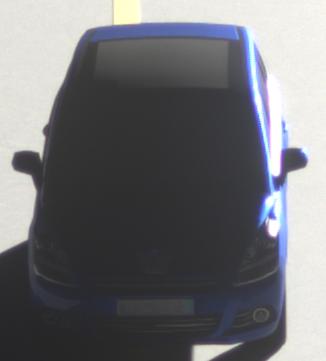
Make: Peugeot
Model: 5008 120 VTi
Detailed model: 5008 (I) Van
Model produced from: 2009/10
Model produced until: 2011/07
Doors: 5
Color: blue
Road condition: dry road
Daytime: sunrise or sunset
Contrast: high contrast